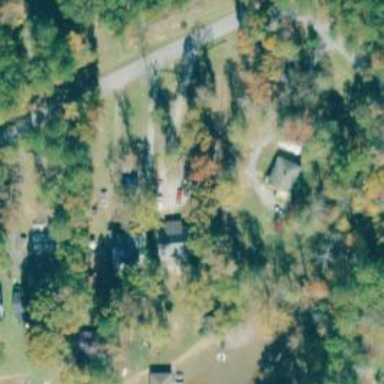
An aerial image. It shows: Driveway leading to service road.